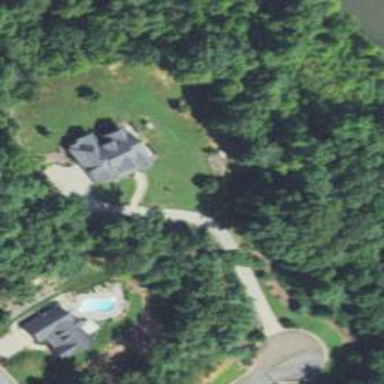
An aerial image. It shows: Driveway.